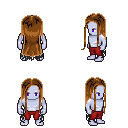
a pixel art fantasy rpg character, male body template, dark elf, purple skin, black tattered cape, red pants, brown extra-long hairstyle, four views (front, back, left, right), 2x2 character sprite sheet, small pixel art, hard edges, no anti-aliasing